The picture encodes a bearing's raw vibration samples as pixel intensities in a 2-D grid. Based on the visible evidence, which condition applies: normal, inner_race, outer_race, ball?
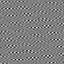
Answer: outer_race